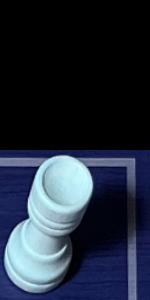
Label: Rook_White